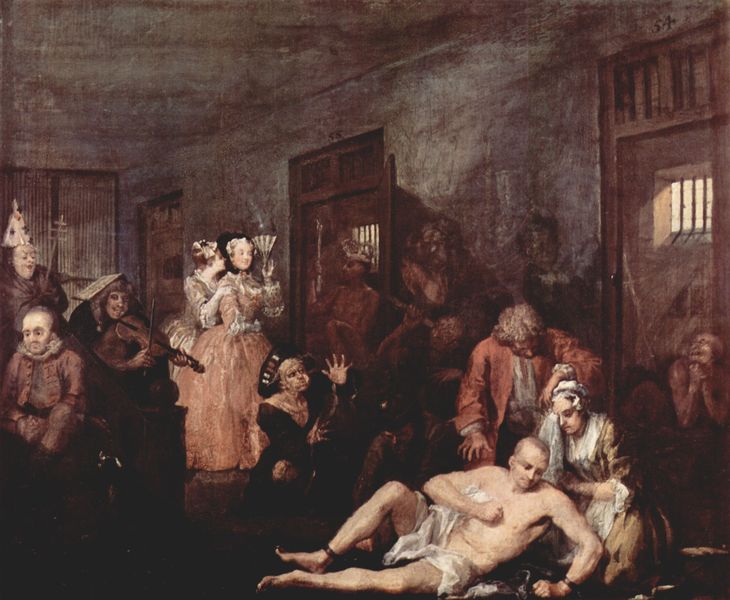
Titel: Im Irrenhaus
Künstler: William Hogarth
Standort: London
Institution: Sir John Soane's Museum
Schlagwörter: akt, dunkel, gemälde, gruppe, hand, haut, körper, lendenschurz, mann, nackt, nackter, schatten, weiß, frauen, menschen, sitzen, braun, damen, fenster, finger, frankreich, frau, grau, hut, hüte, kleid, licht, männer, raum, schwarz, tür, zimmer, dame, gebäude, haus, rot, tuch, fächer, gesellschaft, haube, malerei, wand, architektur, barock, bildnis, gesten, innenraum, öl, gitter, kirche, sonne, boden, interieur, mantel, stoff, decke, innen, aufführung, instrumente, musik, musiker, england, krone, rosa, genre, fesseln, taille, liegen, düster, bogen, spieler, türen, noten, moderne, sonnenlicht, dunst, violett, könig, papst, musikinstrument, musizieren, goya, liegend, fecher, schauspiel, maske, buch, clown, gefangen, revolution, ketten, knien, fasching, arzt, geige, violine, besuch, gefängnis, gitterstäbe, kerker, zelle, zahl, kranker, gitterfenster, elend, schauspieler, gefangener, armut, karneval, marat, harlekin, verrückt, fidel, fiedel, engalnd, fratze, geister, fessel, anstalt, verzerrt, masken, zuchthaus, pierrot, musikinstrumente, musikanten, gefesselt, bordell, wirrwarr, insassen, pest, hogarth, fesnster, irre, kleis, sträfling, commedia, irrenhaus, damen nackte, 55, 54, symbolosch, frazenhaft